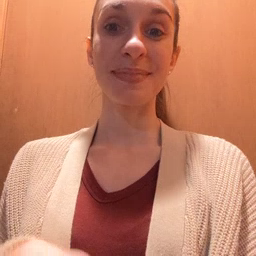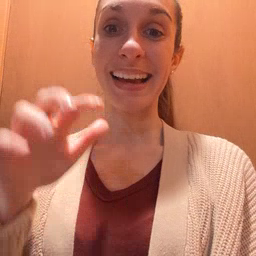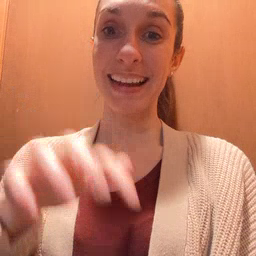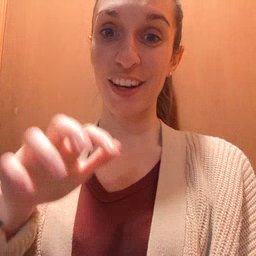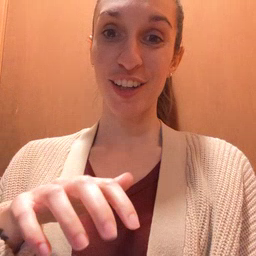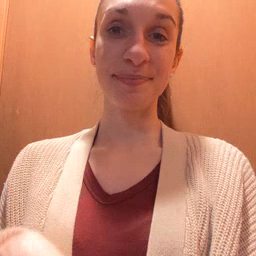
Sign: alligator